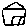
Label: house